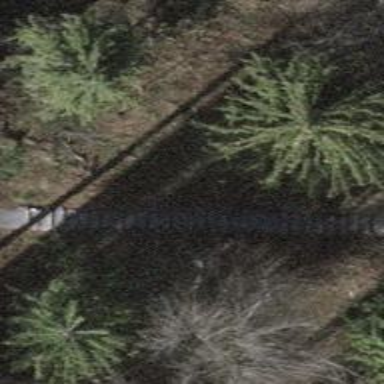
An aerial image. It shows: Road with steps.